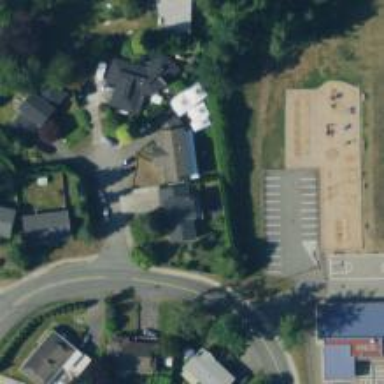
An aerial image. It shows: Detached building.